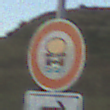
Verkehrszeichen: VerbotFahrzeugeWassergefaehrdenderLadung
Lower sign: RichtungsangabeDurchPfeile5
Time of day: SunriseSunset
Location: Outdoor (RoadRail)
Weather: PartlyCloudy
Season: NotSpecified
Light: Natural